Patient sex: F
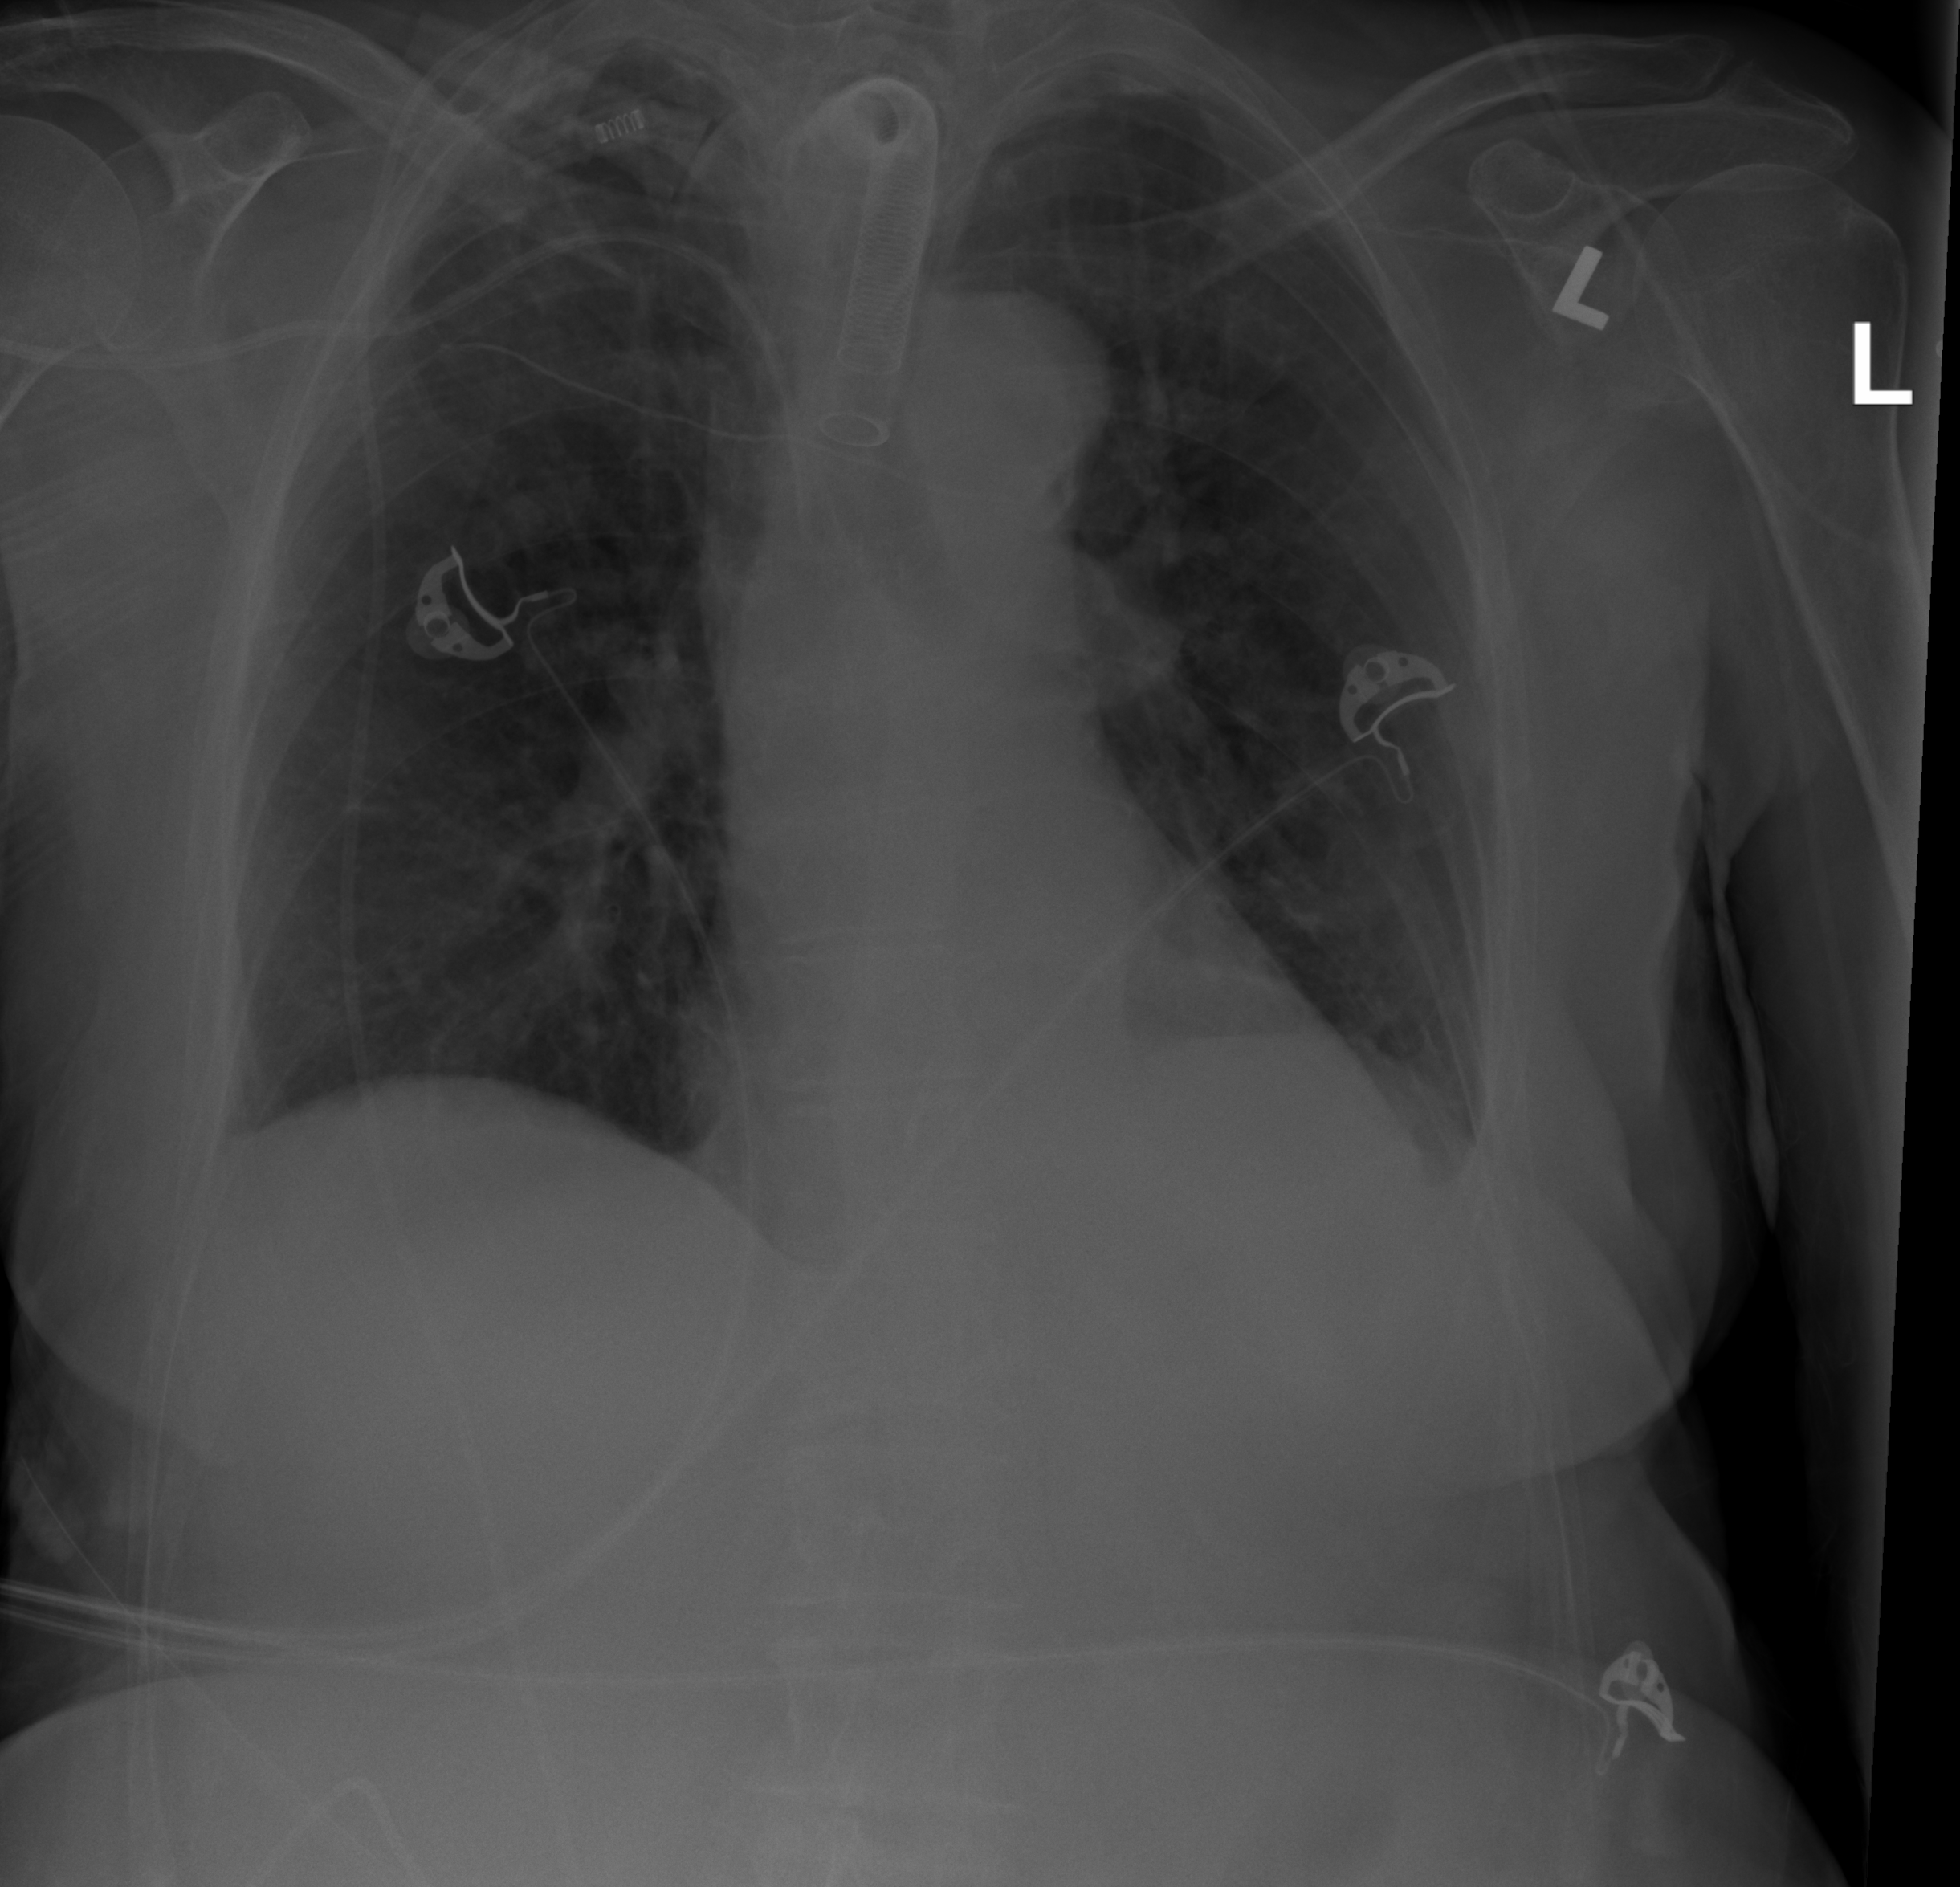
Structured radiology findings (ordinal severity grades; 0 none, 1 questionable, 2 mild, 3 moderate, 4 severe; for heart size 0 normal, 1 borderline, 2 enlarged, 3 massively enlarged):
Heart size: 0
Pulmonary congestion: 0
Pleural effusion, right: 2
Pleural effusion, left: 2
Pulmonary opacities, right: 0
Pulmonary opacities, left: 0
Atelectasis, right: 0
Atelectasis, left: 2